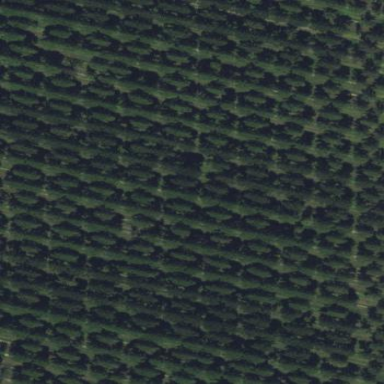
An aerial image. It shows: Orchard with deciduous broadleaved trees.